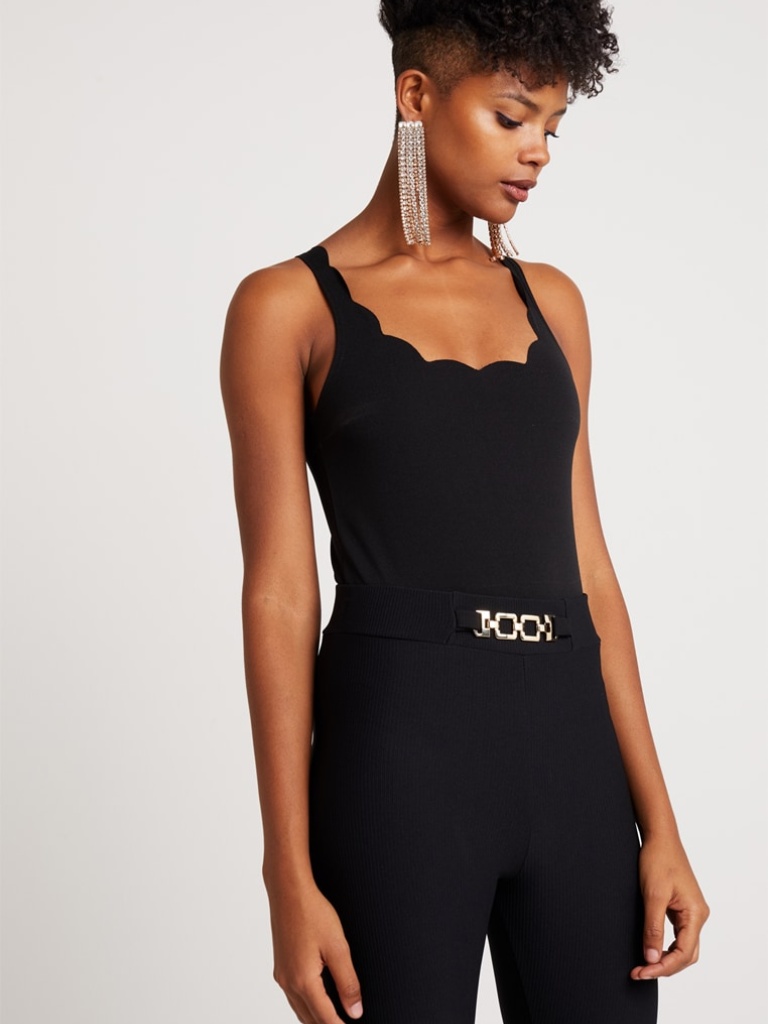
cotton tight sleeveless hip length Fully Tucked in scalloped bodysuit